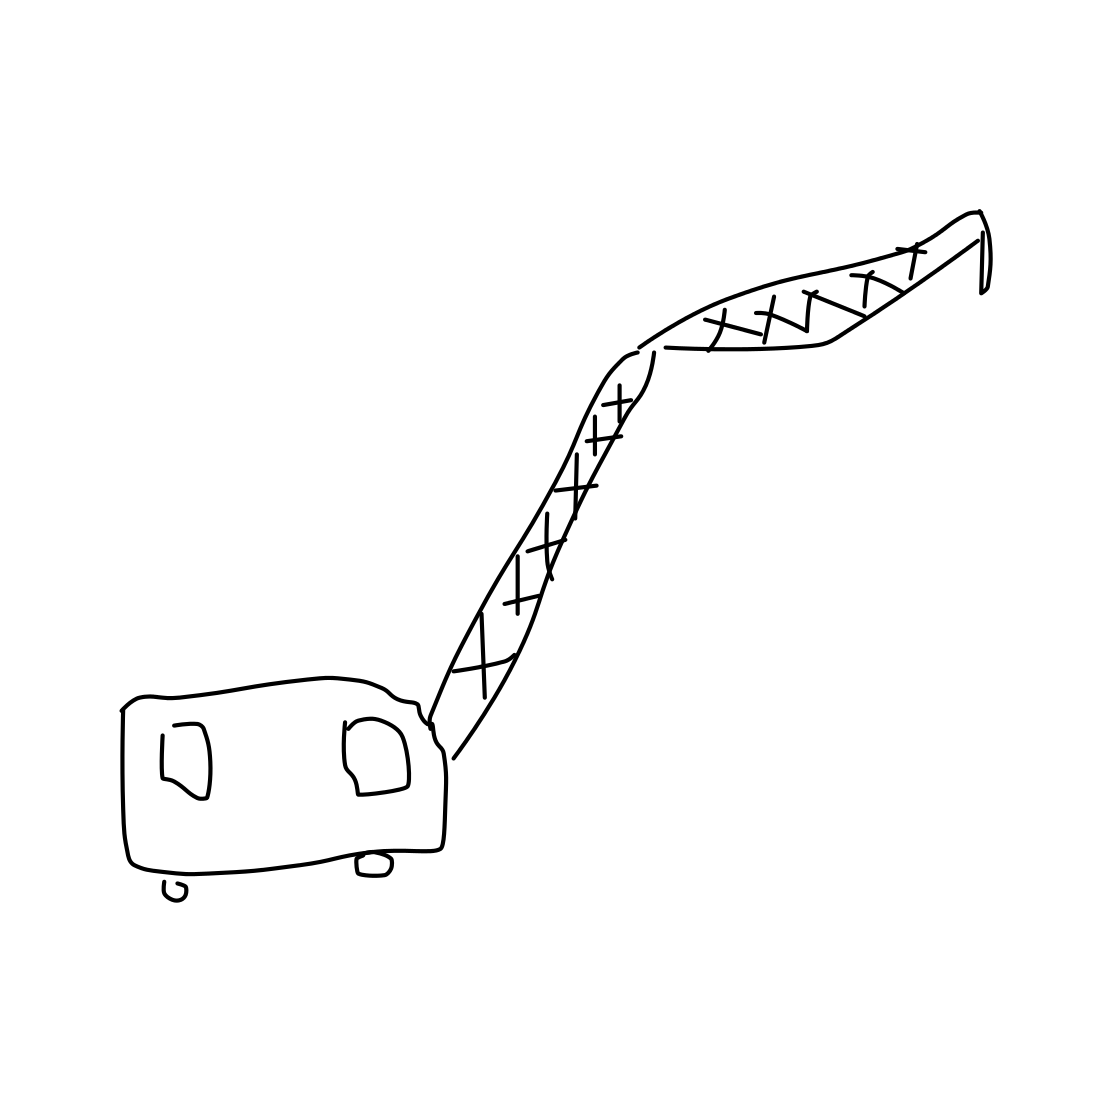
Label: crane (machine)